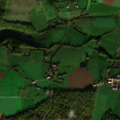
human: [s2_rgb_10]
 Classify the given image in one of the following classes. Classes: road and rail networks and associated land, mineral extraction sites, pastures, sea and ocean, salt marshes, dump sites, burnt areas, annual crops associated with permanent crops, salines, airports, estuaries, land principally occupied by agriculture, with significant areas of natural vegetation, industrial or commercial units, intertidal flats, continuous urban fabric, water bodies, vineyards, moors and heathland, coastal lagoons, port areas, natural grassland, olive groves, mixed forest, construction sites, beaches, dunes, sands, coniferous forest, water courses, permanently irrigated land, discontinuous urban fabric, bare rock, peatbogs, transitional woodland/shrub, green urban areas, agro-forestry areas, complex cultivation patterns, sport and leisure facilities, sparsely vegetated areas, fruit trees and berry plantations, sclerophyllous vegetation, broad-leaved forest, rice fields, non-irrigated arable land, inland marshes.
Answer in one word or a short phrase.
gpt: non-irrigated arable land, pastures, complex cultivation patterns, broad-leaved forest